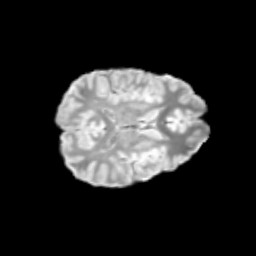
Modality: T2w
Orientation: axial
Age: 11
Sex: male
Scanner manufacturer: siemens
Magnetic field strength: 3 T
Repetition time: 3.8 s
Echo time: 0.07 s